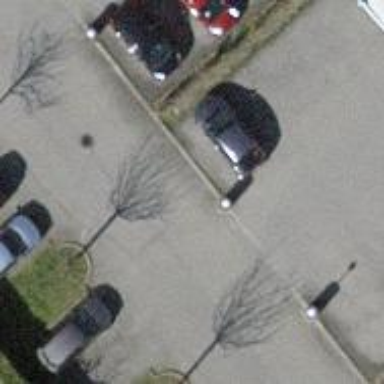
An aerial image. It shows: Support pole.